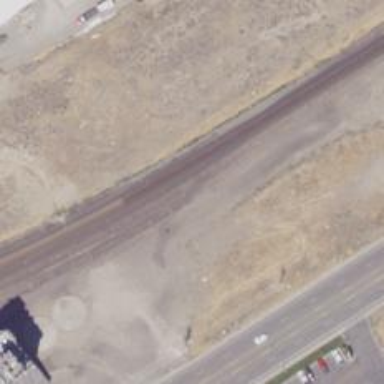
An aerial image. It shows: Railway siding for service.